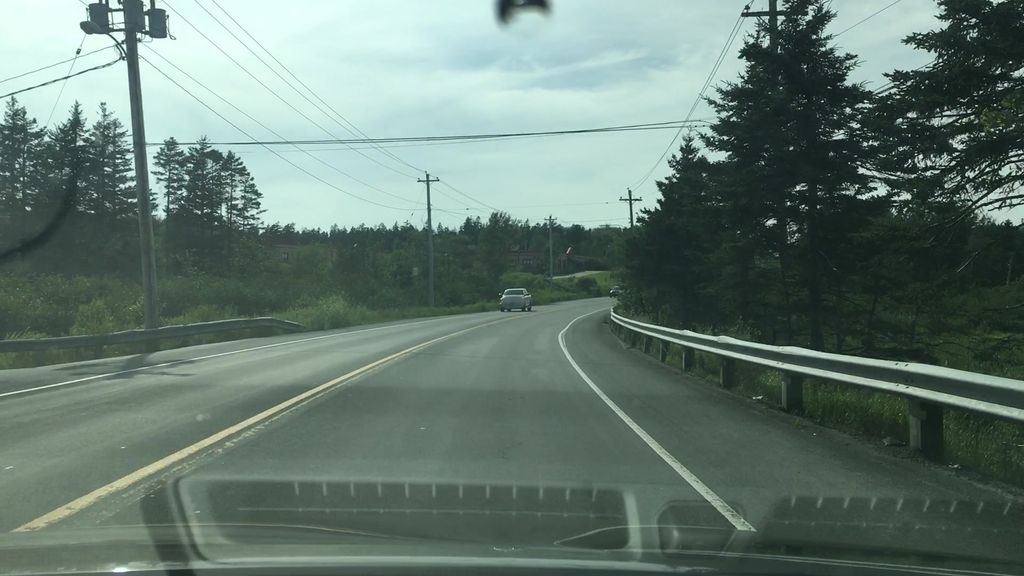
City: halifax